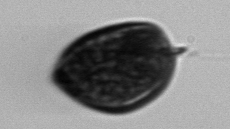
Label: Prorocentrum_micans